Aerial crown-view tile of a tropical tree (Barro Colorado Island, Panama), acquired 20250715:
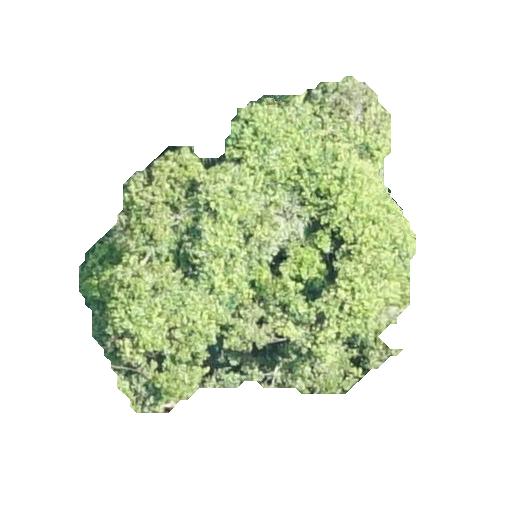
Species: Prioria copaifera
GBIF accepted scientific name: Prioria copaifera
Crown area: 115.894 m²